Question: Imagine I am drawing a line chart that includes both known (certain) values and estimated (uncertain) values. These values are all in the same series (not two different lines). This chart of projected population growth rate is a good example:
Notice how after the year 2012 or so, the line turns blue.
I have read the <URL> page but it appears to change the style for the line, not just a segment of it.
My question is this: is it possible change the style and/or color of of a line within the same series?
Solutions, in order of desirability:
1. Indicate in the value itself whether or not it is an exact or an estimated value, and to change the styling for that line segment accordingly (e.g. [(45, "exact"), (50, "exact"), (75, "estimated')] although more likely "exact" and "estimated" would be replaced with 1 and 0 respectively).
2. Data and styling instructions are sent to the API separately, but for the same series.
3. Least desired solution is one where I actually create two different series, because that will mean creating (and keeping track of) two series for each row of data, and generating the code that splits them up into the series, as well as making sure no points are displayed where there should not be data for that series.
Although I would prefer Google Visualization for its (relative) simplicity, I have some experience with D3.js and would be willing to use it instead if it is not possible to use Google Visualization.
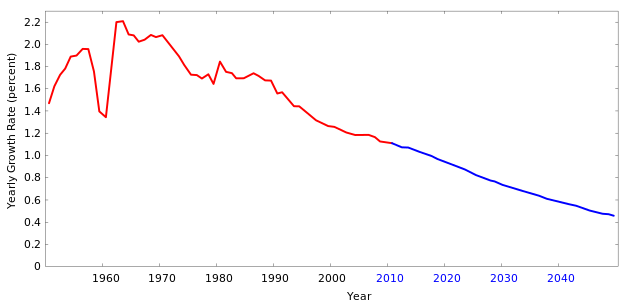
Answer: Actually there are two solutions I was able to find:
## Using DataTables and the "Certainty" role
Using DataTables with <URL> allows you to use data values as chart modifiers rather than actual chart data points. In this case specifically the role to use is "certainty". You supply it as an additional column after the data, and indicate that that column is a certainty role, like so:
'''
var data = new google.visualization.DataTable();
data.addColumn('string', 'Date');
data.addColumn('number', 'Value');
data.addColumn({type:'boolean',role:'certainty'}); // certainty col.
data.addRows([
['2014-12-01',100, true],
['2015-01-01',200, true],
['2015-02-01',300, true],
['2015-03-01',400, true],
['2015-04-01',500, false]
]);
'''
'''
google.setOnLoadCallback(drawChart);
function drawChart() {
var data = new google.visualization.DataTable();
data.addColumn('string', 'Date');
data.addColumn('number', 'Value');
data.addColumn({type:'boolean',role:'certainty'}); // certainty col.
data.addRows([
['2014-12-01',100, true],
['2015-01-01',200, true],
['2015-02-01',300, true],
['2015-03-01',400, true],
['2015-04-01',500, false]
]);
var options = {
legend: 'none',
hAxis: { minValue: 0, maxValue: 9 },
curveType: 'function',
pointSize: 7
};
var chart = new google.visualization.LineChart(document.getElementById('chart_div'));
chart.draw(data, options);
}
'''
'''
<script type="text/javascript" src="https://www.google.com/jsapi?autoload={'modules':[{'name':'visualization','version':'1.1','packages':['corechart']}]}"></script>
<div id="chart_div" style="width: 900px; height: 500px;"></div>
'''
Note that you cannot control the rendering of an "uncertain" section of the line graph -- Google decides this for you. If you want more control -- for example, if you want it to change color as well or instead of becoming dashed, you can use styling as described below.
# Styling the line of a point
Also, although not at all explicit in the <URL> you can use this option:
'''
var data = new google.visualization.DataTable();
data.addColumn('string', 'Date');
data.addColumn('number', 'Value');
data.addColumn({type:'string',role:'style'}); // style col.
data.addRows([
['2014-12-01',100, null],
['2015-01-01',200, null],
['2015-02-01',300, null],
['2015-03-01',400, null],
['2015-04-01',500, 'line { stroke-color: purple }']
]);
'''
'''
google.setOnLoadCallback(drawChart);
function drawChart() {
var data = new google.visualization.DataTable();
data.addColumn('string', 'Date');
data.addColumn('number', 'Value');
data.addColumn({type:'string',role:'style'}); // style col.
data.addRows([
['2014-12-01',100, null],
['2015-01-01',200, null],
['2015-02-01',300, null],
['2015-03-01',400, null],
['2015-04-01',500, 'line { stroke-color: purple }']
]);
var options = {
legend: 'none',
hAxis: { minValue: 0, maxValue: 9 },
curveType: 'function',
pointSize: 7
};
var chart = new google.visualization.LineChart(document.getElementById('chart_div'));
chart.draw(data, options);
}
'''
'''
<script type="text/javascript" src="https://www.google.com/jsapi?autoload={'modules':[{'name':'visualization','version':'1.1','packages':['corechart']}]}"></script>
<div id="chart_div" style="width: 900px; height: 500px;"></div>
'''
As far as I can tell you can change the color only; you can't adjust the width or the type of dashed line.